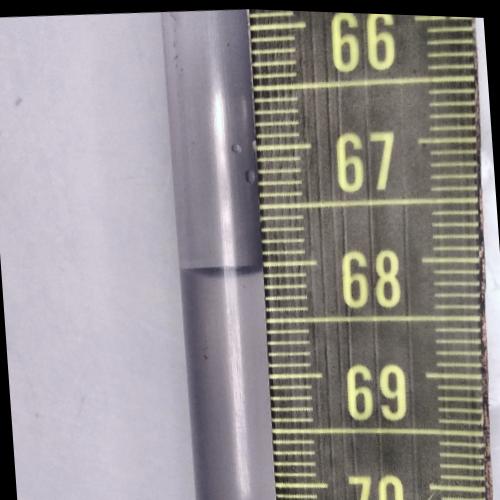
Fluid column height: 68.1 cm